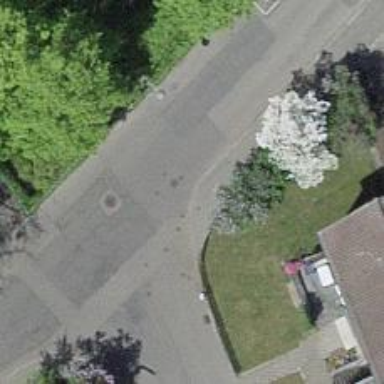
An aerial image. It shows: Kerb barrier.